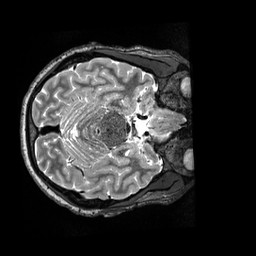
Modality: T2w
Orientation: axial
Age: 25
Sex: male
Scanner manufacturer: siemens
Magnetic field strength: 3 T
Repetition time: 3.2 s
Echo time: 0.564 s